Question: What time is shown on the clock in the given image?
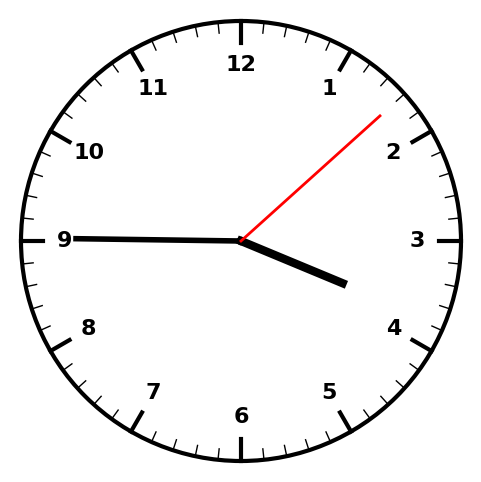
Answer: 03:45:08